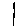
Label: line